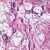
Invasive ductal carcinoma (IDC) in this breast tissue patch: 0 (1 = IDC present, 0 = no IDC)